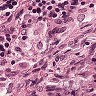
Metastatic tissue present: no